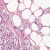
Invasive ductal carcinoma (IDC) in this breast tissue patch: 0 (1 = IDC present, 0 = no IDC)